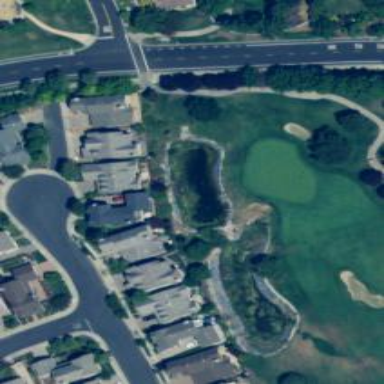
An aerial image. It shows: Picturesque scene of golf course with lateral water hazard.